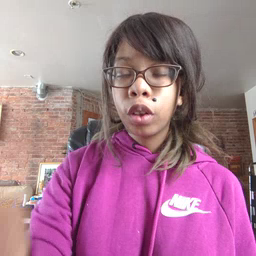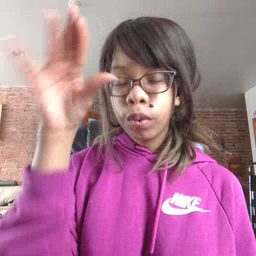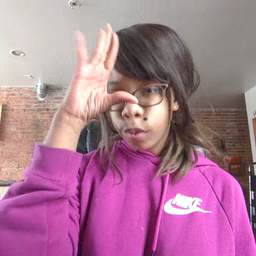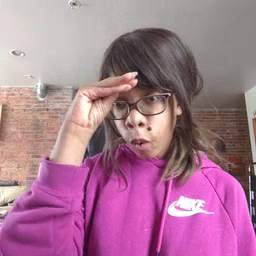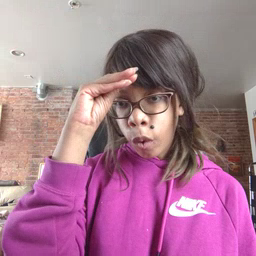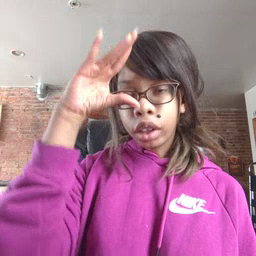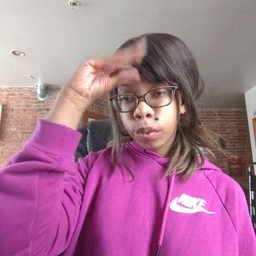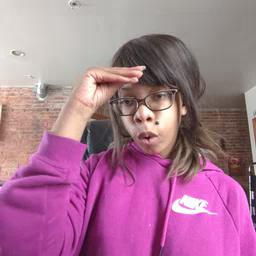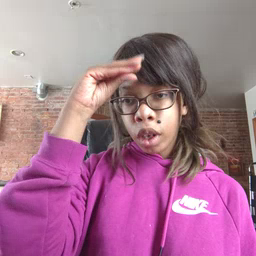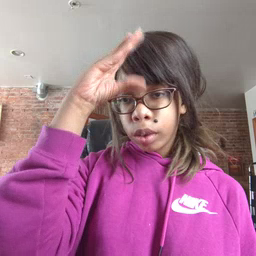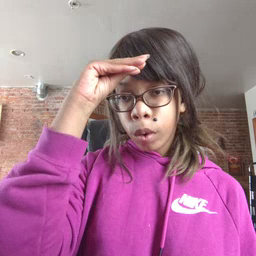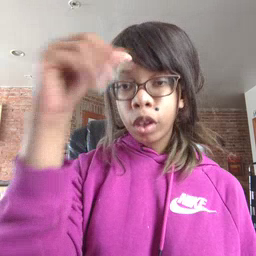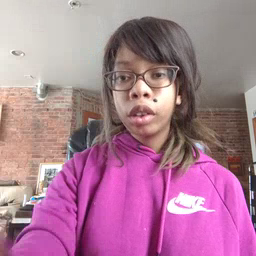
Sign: boy